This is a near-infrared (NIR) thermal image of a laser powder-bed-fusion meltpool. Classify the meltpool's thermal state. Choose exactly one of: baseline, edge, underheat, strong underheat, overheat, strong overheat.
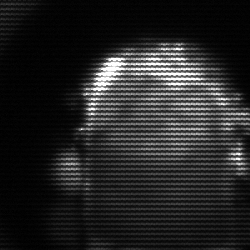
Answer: baseline